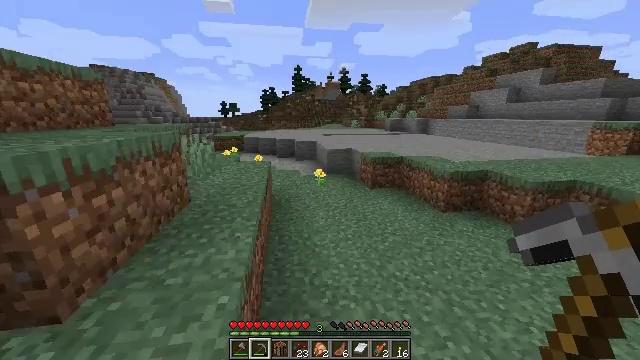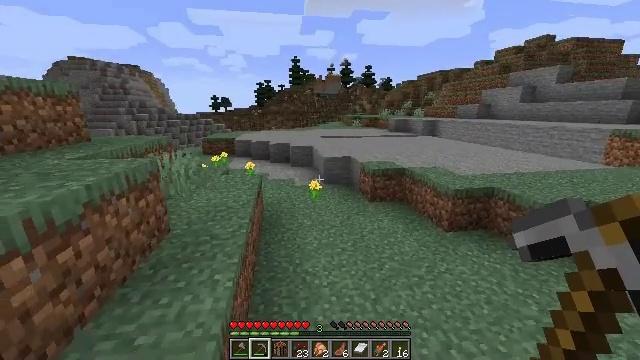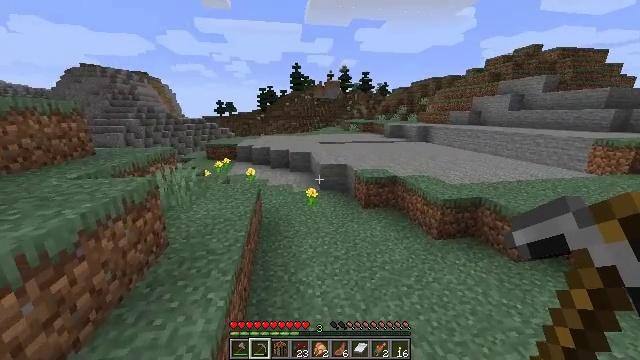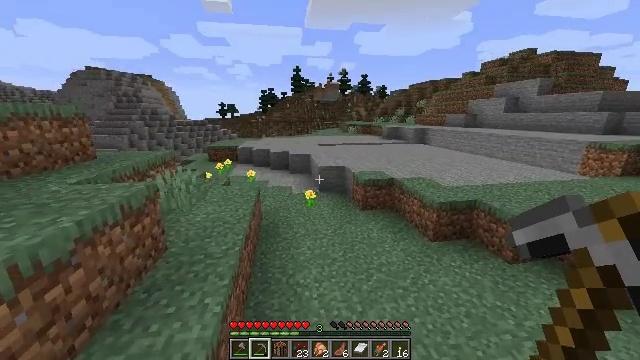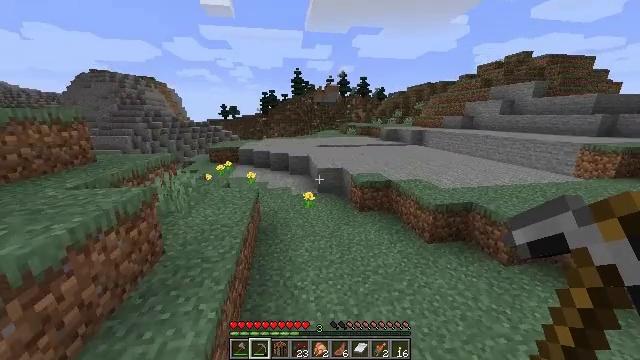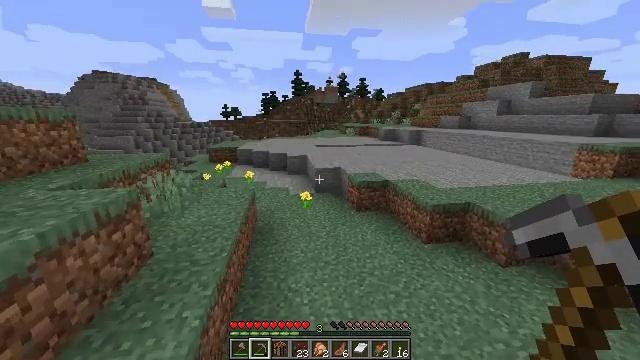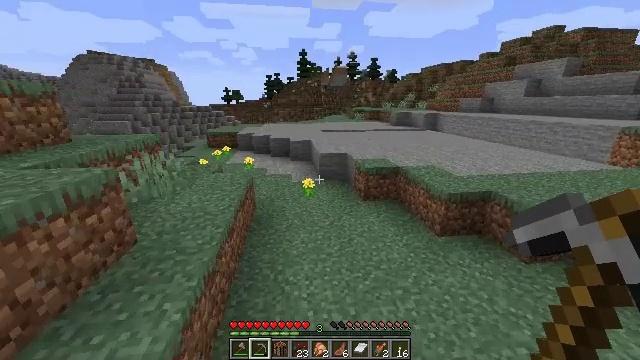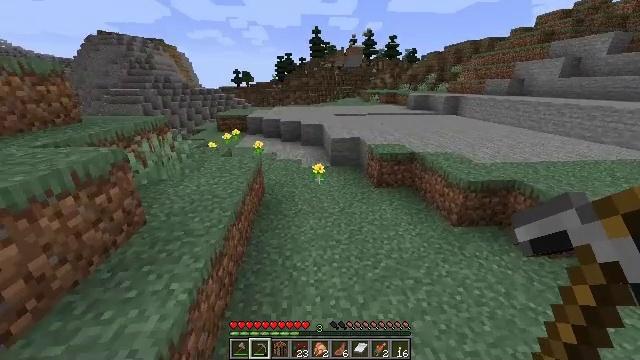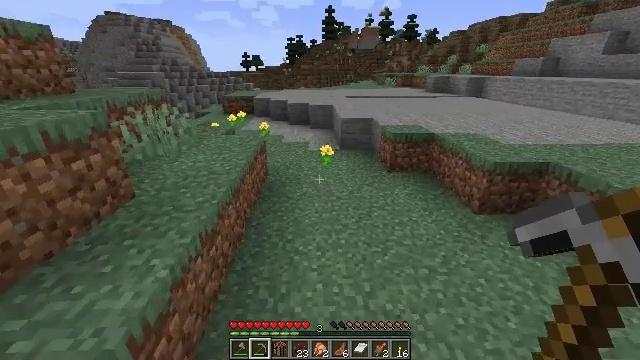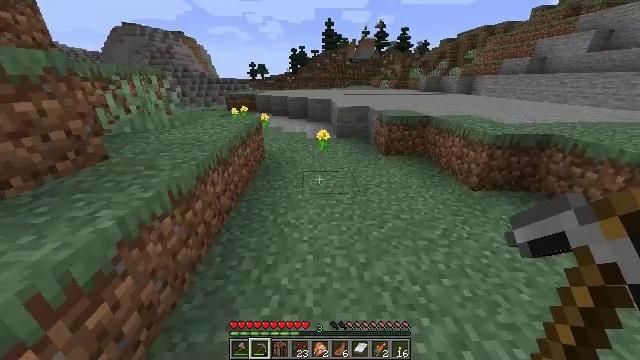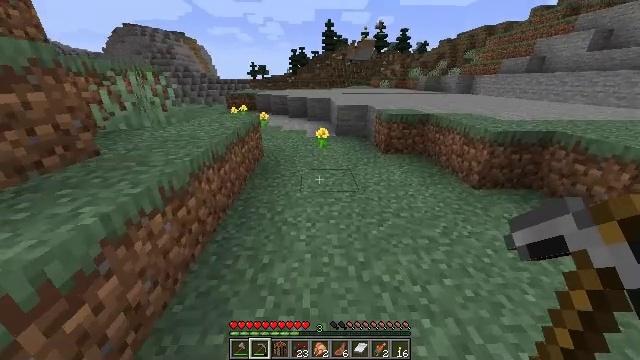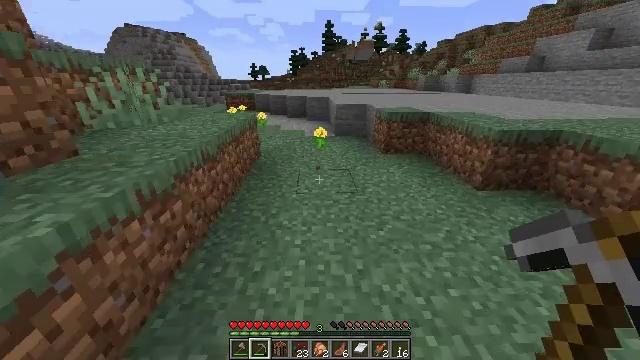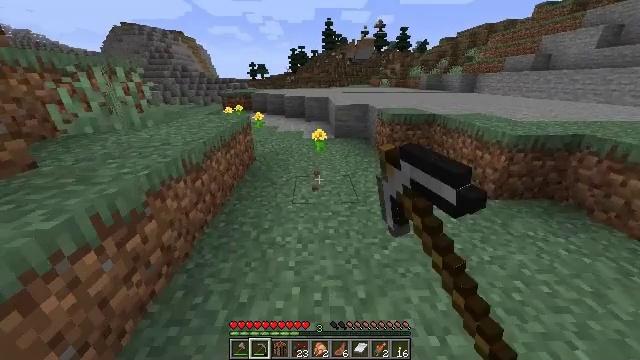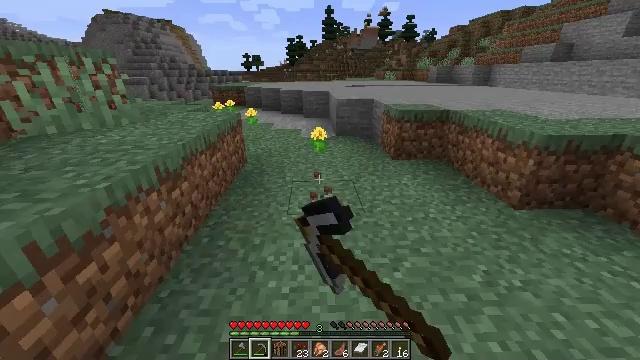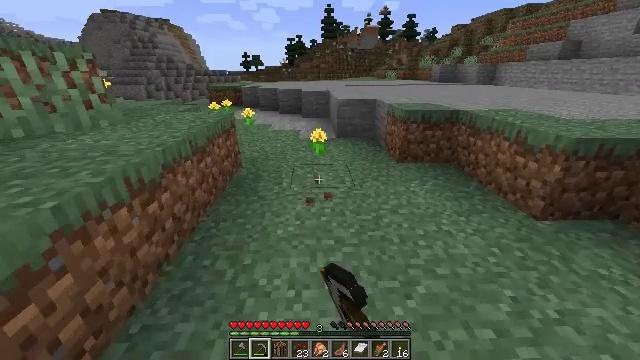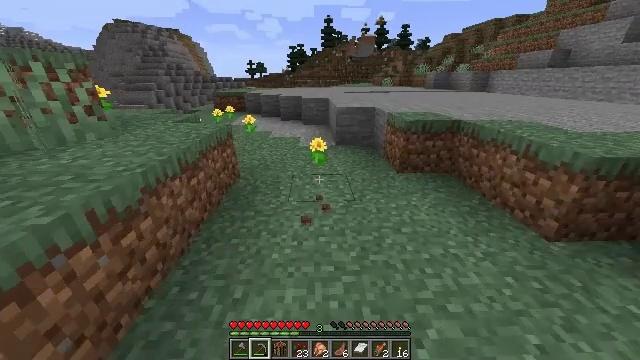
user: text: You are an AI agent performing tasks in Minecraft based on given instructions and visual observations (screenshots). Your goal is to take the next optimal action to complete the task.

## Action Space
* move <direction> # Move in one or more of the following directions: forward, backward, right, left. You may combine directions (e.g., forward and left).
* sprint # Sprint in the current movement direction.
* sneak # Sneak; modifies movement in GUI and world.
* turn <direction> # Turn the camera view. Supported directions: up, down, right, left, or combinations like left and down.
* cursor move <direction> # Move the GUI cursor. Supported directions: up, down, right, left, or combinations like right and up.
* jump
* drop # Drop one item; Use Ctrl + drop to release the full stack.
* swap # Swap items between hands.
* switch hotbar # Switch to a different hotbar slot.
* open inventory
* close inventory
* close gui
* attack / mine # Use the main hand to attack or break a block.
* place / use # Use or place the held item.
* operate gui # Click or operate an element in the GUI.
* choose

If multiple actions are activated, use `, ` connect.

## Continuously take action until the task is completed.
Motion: motion action
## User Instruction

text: Collect a dandelion flower.
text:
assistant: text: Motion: move forward, jump
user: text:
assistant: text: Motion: move forward, jump
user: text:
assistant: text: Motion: move forward, jump
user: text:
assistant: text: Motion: move forward
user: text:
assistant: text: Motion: move forward
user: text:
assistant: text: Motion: move forward, turn left and down
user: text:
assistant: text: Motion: move forward, turn left and down
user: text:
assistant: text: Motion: move forward, turn left and down
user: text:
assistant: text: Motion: move forward
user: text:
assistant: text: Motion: move forward
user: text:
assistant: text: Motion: move forward, attack / mine
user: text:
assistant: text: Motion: move forward, attack / mine
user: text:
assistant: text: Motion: move forward, attack / mine
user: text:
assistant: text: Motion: move forward
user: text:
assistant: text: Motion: move forward
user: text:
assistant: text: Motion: move forward
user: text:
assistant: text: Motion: move forward
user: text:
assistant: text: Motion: move forward, attack / mine
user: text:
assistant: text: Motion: move forward, attack / mine
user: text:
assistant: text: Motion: move forward
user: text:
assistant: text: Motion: move forward
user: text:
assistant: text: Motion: move forward, attack / mine
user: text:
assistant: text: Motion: move forward, attack / mine
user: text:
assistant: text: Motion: no_op